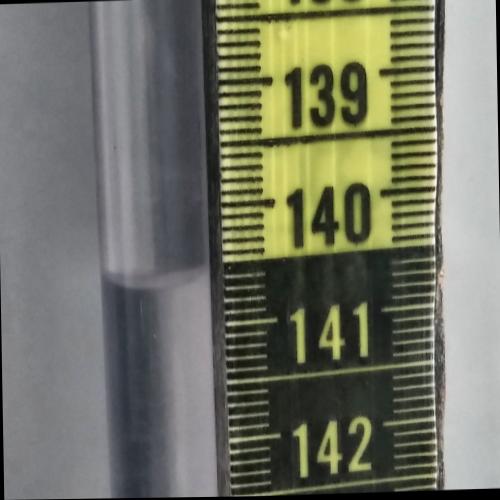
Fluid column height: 140.6 cm